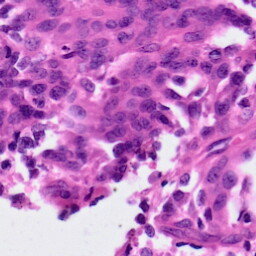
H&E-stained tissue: Ovarian